Question: I have a map of Bosnia with municipalities colored according to the ethnic majority living there.
However, I would like to use different patterns instead of colors (or grey scales), as it's going to be printed in black and white.
I have searched, but couldn't find a way to do it. Does anyone have an idea on how to do this?
<URL>
Here's my code so far:
'''
library(RColorBrewer)
library(maptools)
library(rgdal)
library(rgeos)
library(ggplot2)
library(gridExtra)
setwd("path")
bosnia <- readOGR("path/to/file", "bosnia_analysis",
verbose = TRUE, stringsAsFactors = FALSE)
bosnia <- readShapePoly("path/to/bosnia_analysis.shp",proj4string=CRS("+proj=longlat +datum=WGS84"))
bosnia.df <- bosnia@data
serbs <- bosnia[bosnia$SEPRIORITY > bosnia$CRPRIORITY & bosnia$SEPRIORITY > bosnia$MOPRIORITY,]
croats <- bosnia[bosnia$CRPRIORITY > bosnia$SEPRIORITY & bosnia$CRPRIORITY > bosnia$MOPRIORITY,]
moslems <- bosnia[bosnia$MOPRIORITY > bosnia$CRPRIORITY & bosnia$MOPRIORITY > bosnia$SEPRIORITY,]
p <- ggplot(bosnia, aes(x = long, y = lat, group = group)) +
geom_polygon(aes(x=long,y=lat,group=group), fill="white", colour="grey") +
geom_polygon(data=serbs, aes(x=long,y=lat,group=group), fill="black", colour="grey") +
geom_polygon(data=croats, aes(x=long,y=lat,group=group), fill="green", colour="grey") +
geom_polygon(data=moslems, aes(x=long,y=lat,group=group), fill="red", colour="grey") +
# Styling
coord_map() +
labs(x="Bosnia", y=" ") +
theme_bw() +
theme(panel.grid.minor=element_blank(), panel.grid.major=element_blank()) +
theme(axis.ticks = element_blank(), axis.text.x = element_blank(), axis.text.y = element_blank()) +
theme(panel.border = element_blank())
p
'''
This gives me the following map:

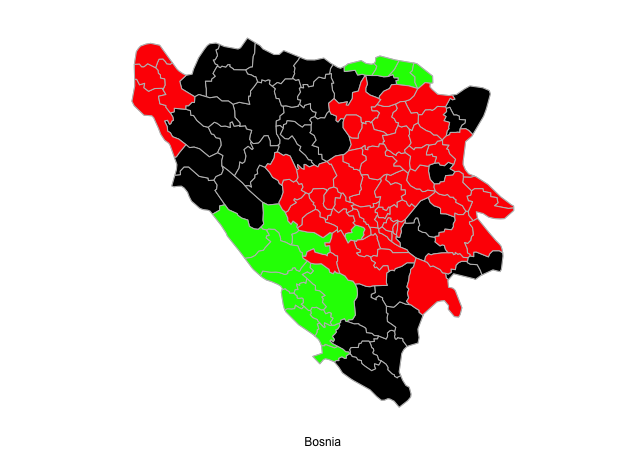
Answer: Ditch 'ggplot' for base graphics. Although with only three groups I would have thought black, white and mid-grey would work okay.
'''
require(sp)
require(rgdal)
bosnia = readOGR(".","bosnia_analysis")
proj4string(bosnia)=CRS("+init=epsg:4326")
'''
Instead of splitting into 3 data sets, make a single new categorical variable from three TRUE/FALSES:
'''
serbs = bosnia$SEPRIORITY > bosnia$CRPRIORITY & bosnia$SEPRIORITY > bosnia$MOPRIORITY
croats = bosnia$CRPRIORITY > bosnia$SEPRIORITY & bosnia$CRPRIORITY > bosnia$MOPRIORITY
moslems = bosnia$MOPRIORITY > bosnia$CRPRIORITY & bosnia$MOPRIORITY > bosnia$SEPRIORITY
bosnia$group=NA
bosnia$group[serbs]="Serb"
bosnia$group[croats]="Croat"
bosnia$group[moslems]="Moslem"
bosnia$group=factor(bosnia$group)
'''
Check nobody is in more than one category:
'''
sum(serbs&&croats&&moslems) # should be zero
'''
Now you can get a pretty coloured plot thus:
'''
spplot(bosnia, "group")
'''
But I can't see how to do that in different mono styles, so its back to base graphics:
'''
plot(bosnia,density=c(5,10,15)[bosnia$group], angle=c(0,45,90)[bosnia$group])
'''

Adjust parameters to taste. You can use 'legend' to do a nice legend with the same parameters.